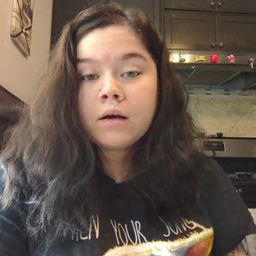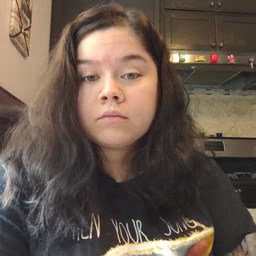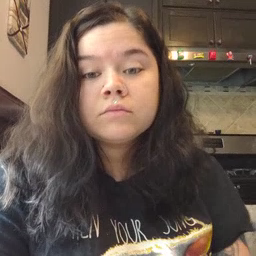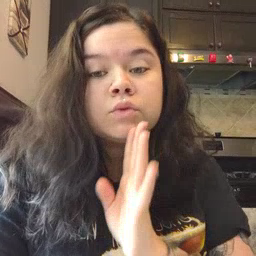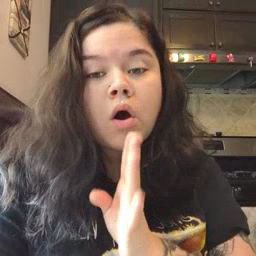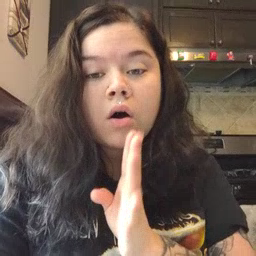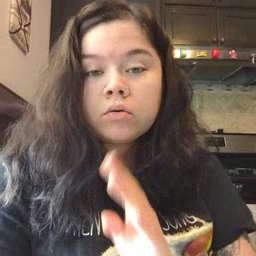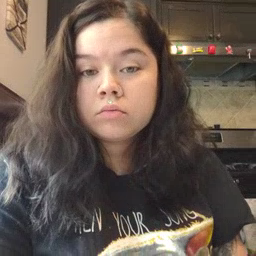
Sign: talk